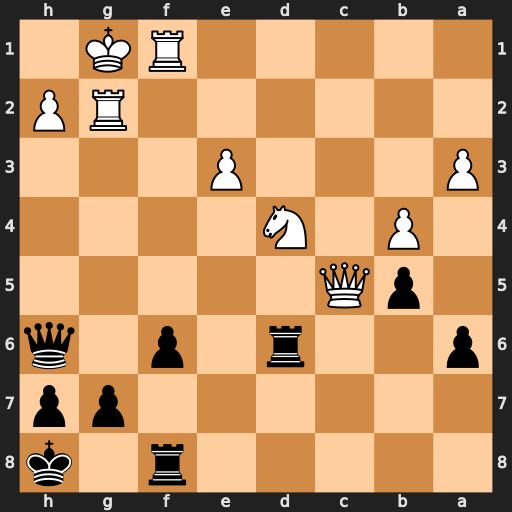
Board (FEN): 5r1k/6pp/p2r1p1q/1pQ5/1P1N4/P3P3/6RP/5RK1
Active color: b
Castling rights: -
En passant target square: -
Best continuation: Qxe3+ Kh1 Qxd4 Qxd4 Rxd4